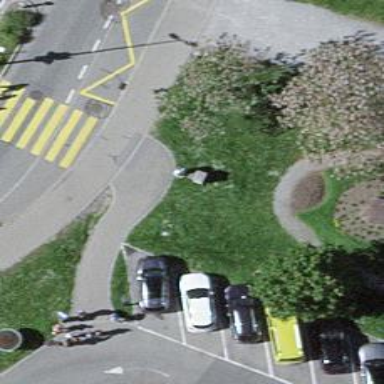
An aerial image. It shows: Asphalt footway.